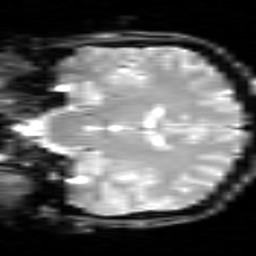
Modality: inplaneT2
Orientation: coronal
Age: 23
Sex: male